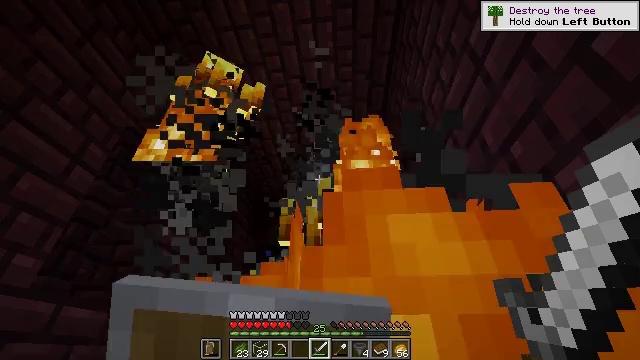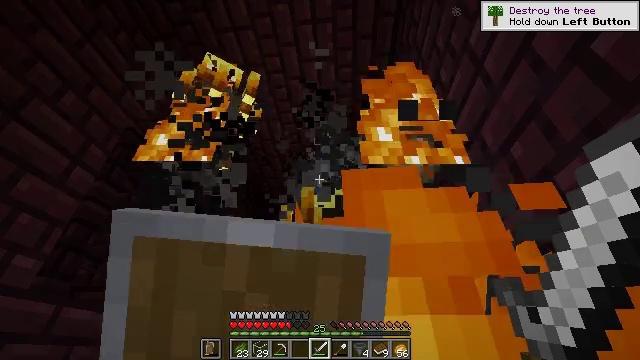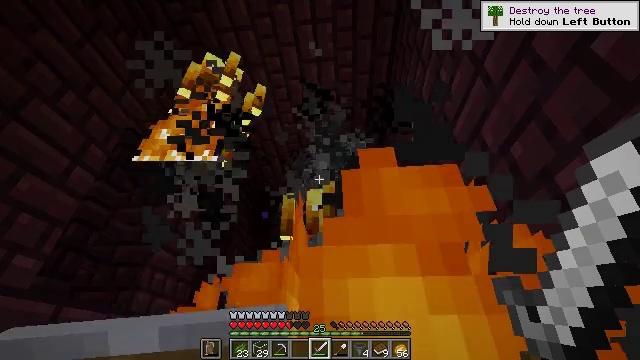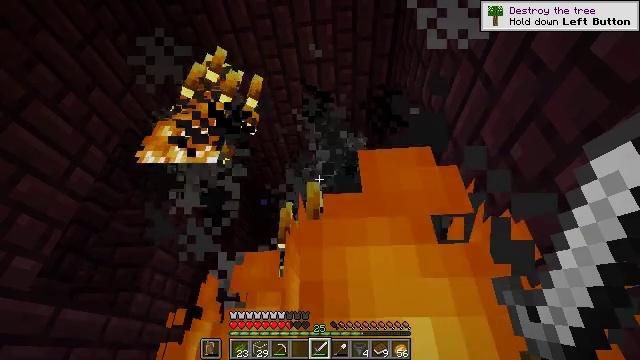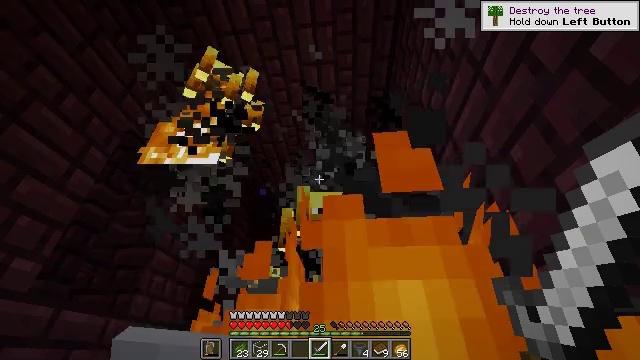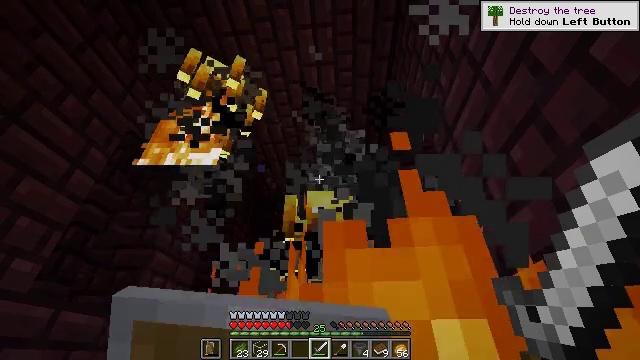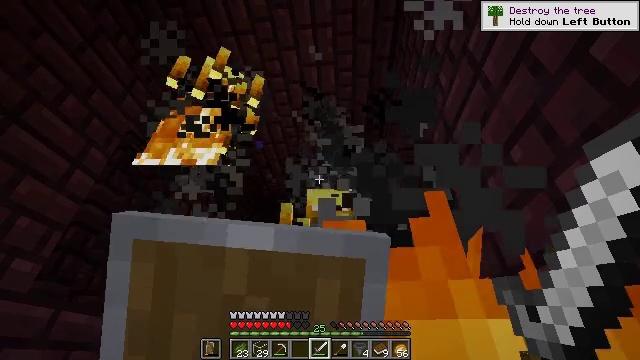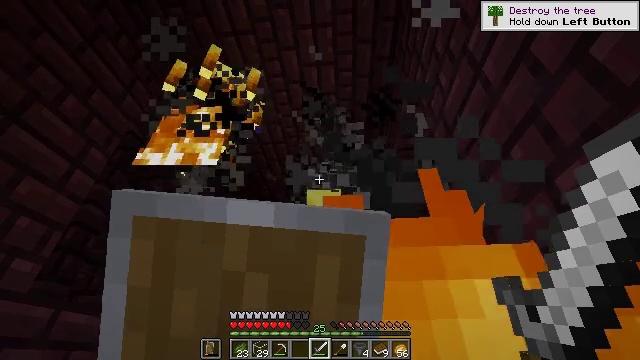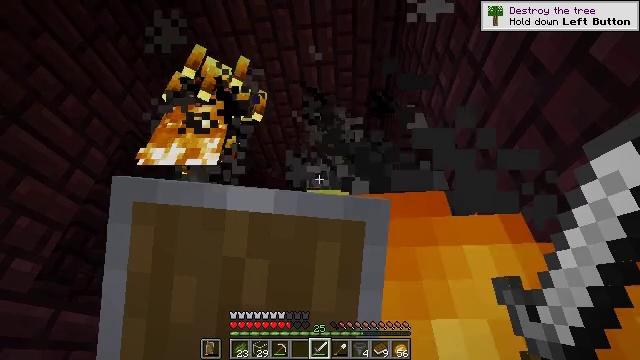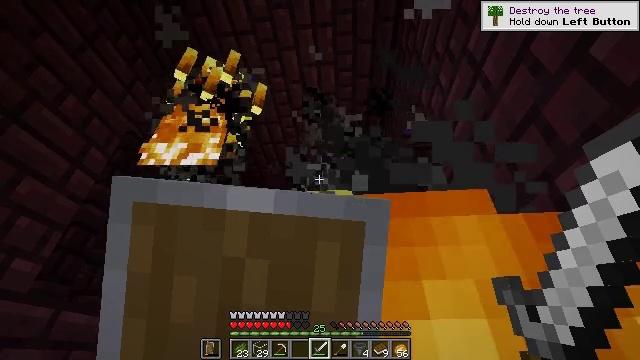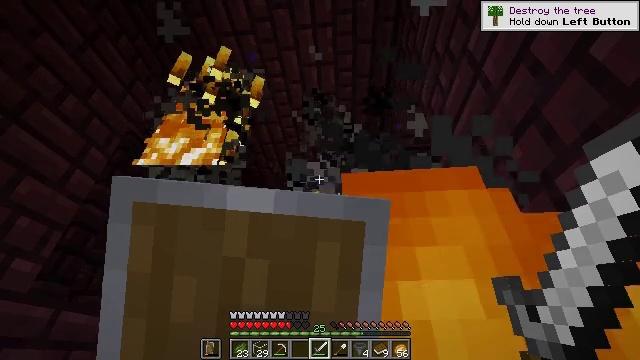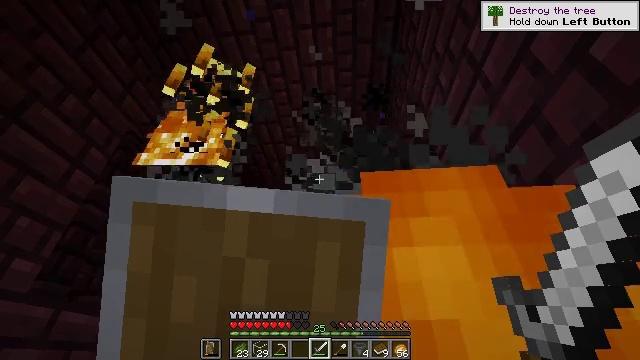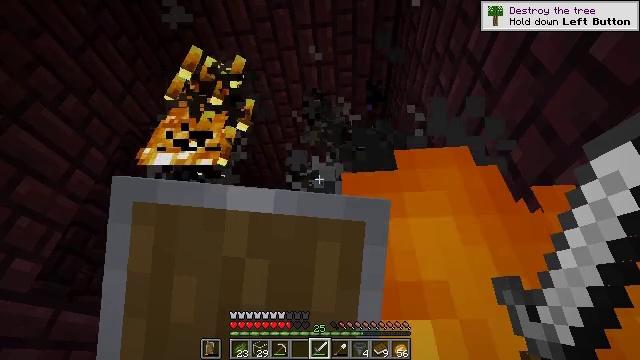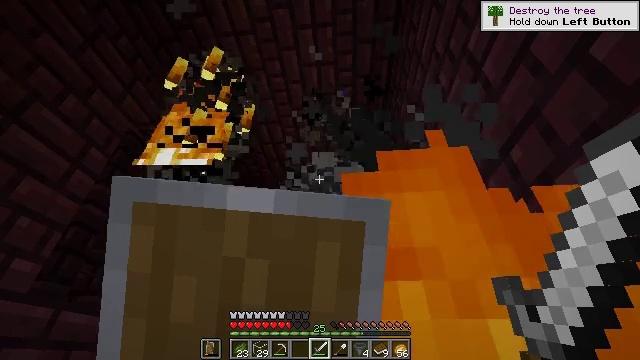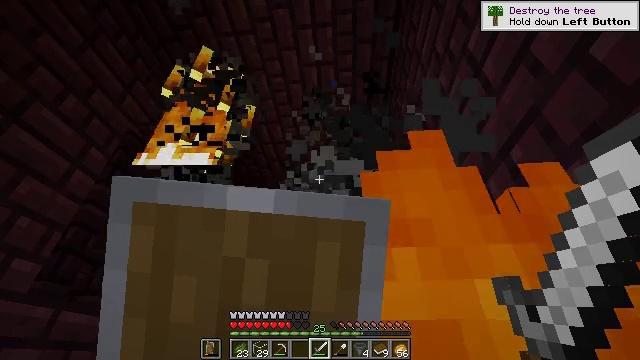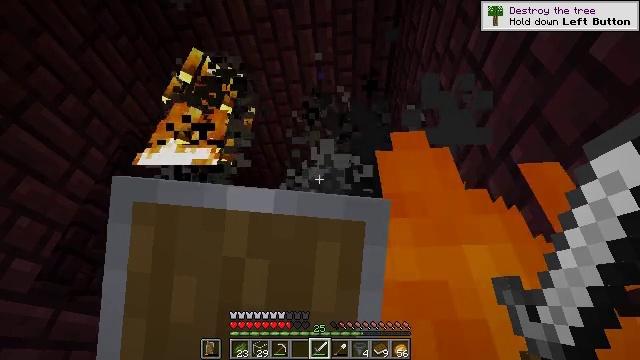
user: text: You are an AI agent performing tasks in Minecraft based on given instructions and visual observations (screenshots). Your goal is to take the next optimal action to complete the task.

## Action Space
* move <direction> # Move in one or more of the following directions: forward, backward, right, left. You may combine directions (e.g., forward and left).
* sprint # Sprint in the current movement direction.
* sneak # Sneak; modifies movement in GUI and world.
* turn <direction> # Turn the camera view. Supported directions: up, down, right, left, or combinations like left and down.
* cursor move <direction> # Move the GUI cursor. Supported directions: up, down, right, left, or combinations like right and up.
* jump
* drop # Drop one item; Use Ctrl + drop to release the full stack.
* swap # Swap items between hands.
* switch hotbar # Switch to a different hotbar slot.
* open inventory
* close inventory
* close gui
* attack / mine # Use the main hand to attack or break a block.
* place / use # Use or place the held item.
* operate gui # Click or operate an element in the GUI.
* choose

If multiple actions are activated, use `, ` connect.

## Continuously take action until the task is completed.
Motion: motion action
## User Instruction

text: Break the fire block.
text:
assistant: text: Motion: use / place
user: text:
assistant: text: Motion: use / place
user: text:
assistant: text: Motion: use / place
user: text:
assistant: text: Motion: use / place
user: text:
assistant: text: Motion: use / place
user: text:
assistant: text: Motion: use / place
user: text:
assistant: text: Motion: use / place
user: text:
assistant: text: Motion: use / place
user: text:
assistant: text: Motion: use / place
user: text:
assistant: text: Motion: use / place
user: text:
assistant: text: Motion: use / place
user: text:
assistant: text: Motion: use / place
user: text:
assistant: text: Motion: use / place
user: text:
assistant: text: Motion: use / place
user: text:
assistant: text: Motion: use / place
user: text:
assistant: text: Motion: use / place
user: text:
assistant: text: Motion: use / place
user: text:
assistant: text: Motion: use / place
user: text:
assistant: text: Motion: use / place
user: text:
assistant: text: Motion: use / place
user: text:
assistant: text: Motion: use / place
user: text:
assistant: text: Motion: use / place
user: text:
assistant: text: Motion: use / place
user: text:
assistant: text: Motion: use / place
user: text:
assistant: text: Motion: use / place
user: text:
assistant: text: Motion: turn down, use / place
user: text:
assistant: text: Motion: use / place
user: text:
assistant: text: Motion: use / place
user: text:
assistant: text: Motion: use / place
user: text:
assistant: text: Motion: use / place